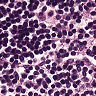
Metastatic tissue present: no